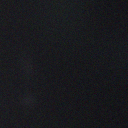
Screen state: off